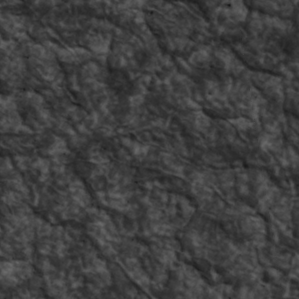
Label: non_frost